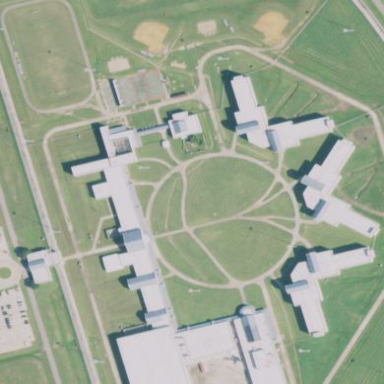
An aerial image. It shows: Prison.